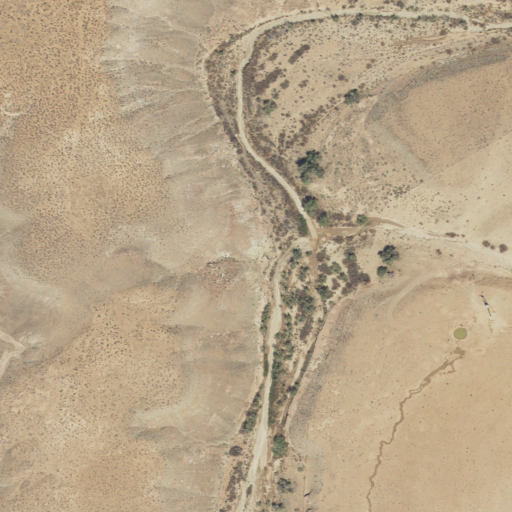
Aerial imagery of valley in Utah named Horse Canyon containing only shrub